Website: crate-barrel
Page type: stored-credit-cards
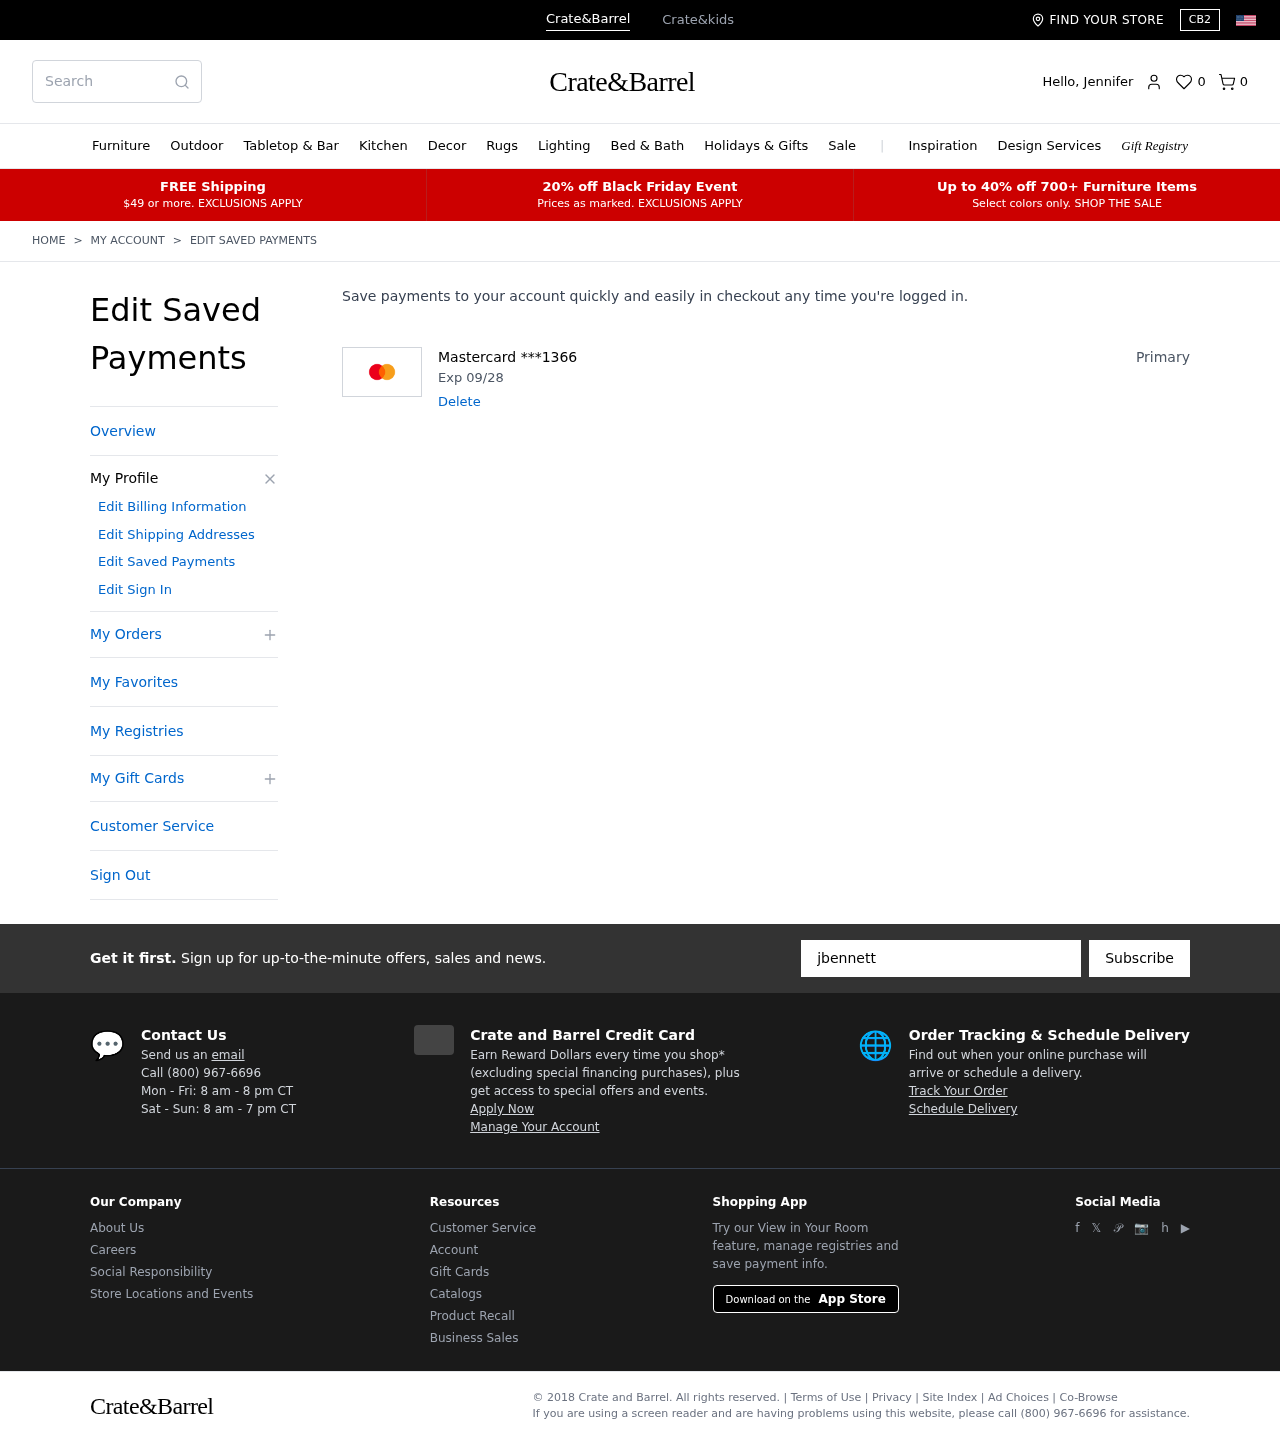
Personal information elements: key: PII_CARD_EXPIRY
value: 09/28
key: PII_CARD_LAST4
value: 1366
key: PII_CARD_TYPE
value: Mastercard
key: PII_FIRSTNAME
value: Jennifer
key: PII_EMAIL
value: jbennett@gmail.com
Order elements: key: ORDER_NUM_ITEMS
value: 0
Search elements: key: HEADER_SEARCH
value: Search
Other elements: key: FAVORITES_COUNT
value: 0